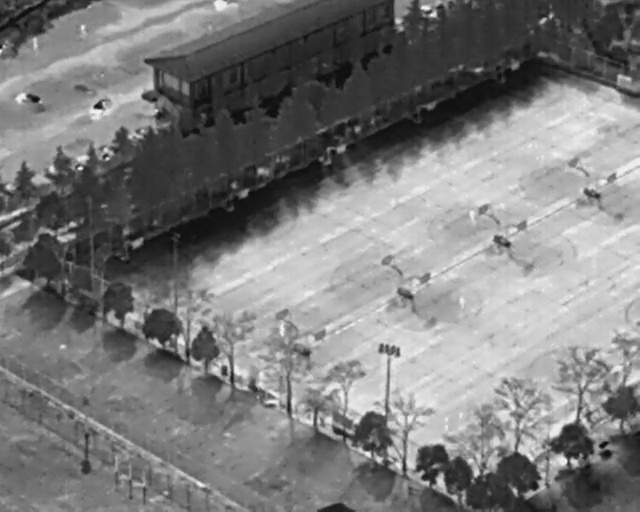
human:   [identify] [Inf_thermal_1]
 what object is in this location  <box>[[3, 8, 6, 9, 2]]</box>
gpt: <ref>1 small person at the top left</ref>

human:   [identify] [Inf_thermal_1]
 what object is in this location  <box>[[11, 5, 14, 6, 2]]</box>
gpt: <ref>1 medium person at the top left</ref>